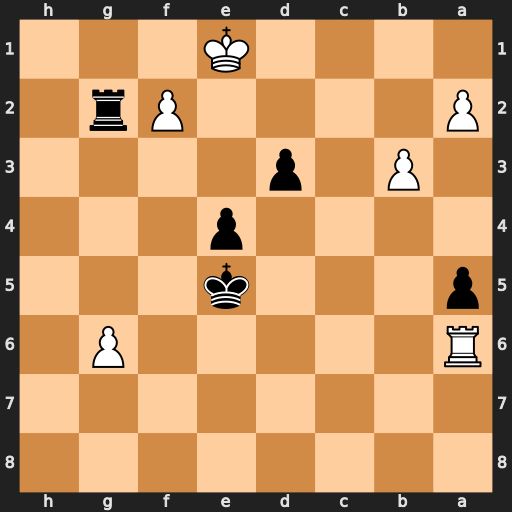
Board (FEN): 8/8/R5P1/p3k3/4p3/1P1p4/P4Pr1/4K3
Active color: b
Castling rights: -
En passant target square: -
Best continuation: Rg1+ Kd2 Rf1 Rxa5+ Kf4 Ra8 Rxf2+